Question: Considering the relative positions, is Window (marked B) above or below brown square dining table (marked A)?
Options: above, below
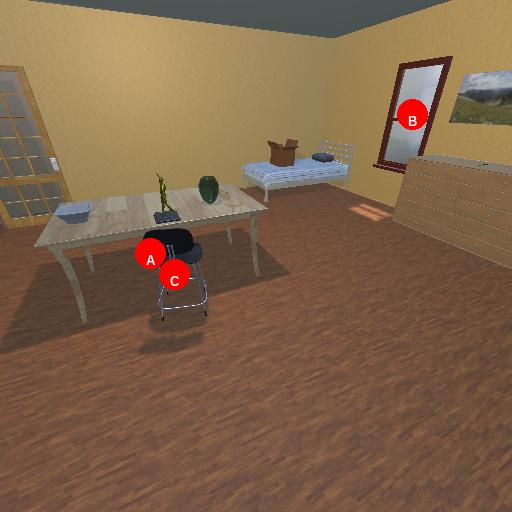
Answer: above